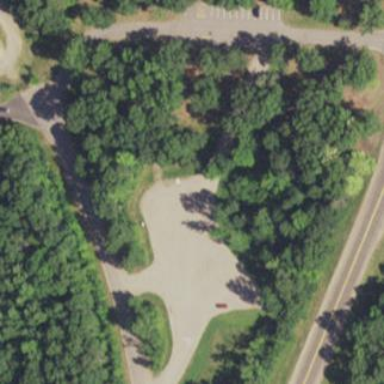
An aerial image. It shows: Rest area on the road.